Question: I am developing an Android App. I was able test it on my device successfully. So I pushed the released version on Google Play store. Now I uninstalled the debug build from my device and tried to download it from the Play Store. But when I click on install button, I am getting this error.
> you cannot install this app because another user has already installed
an incompatible version on this device...

I am only using Google Play services. Not using any storage or anything that might be different for different users and Android L. What changes should I make in my app source to resolve this?
AndroidManifest
'''
<?xml version="1.0" encoding="utf-8"?>
<manifest xmlns:android="http://schemas.android.com/apk/res/android"
package="com.unary.untangleit"
android:versionCode="1"
android:versionName="1.0" >
<uses-sdk
android:minSdkVersion="8"
android:targetSdkVersion="21" />
<uses-permission android:name="android.permission.INTERNET" />
<uses-permission android:name="android.permission.VIBRATE" />
<uses-permission android:name="android.permission.ACCESS_NETWORK_STATE" />
<application
android:allowBackup="true"
android:icon="@drawable/ic_launcher"
android:label="@string/app_name"
android:theme="@style/AppTheme">
<activity
android:name=".GameActivity"
android:label="@string/app_name"
android:screenOrientation="portrait" >
<intent-filter>
<action android:name="android.intent.action.MAIN" />
<category android:name="android.intent.category.LAUNCHER" />
</intent-filter>
</activity>
<meta-data
android:name="com.google.android.gms.games.APP_ID"
android:value="@string/app_id" />
<meta-data
android:name="com.google.android.gms.appstate.APP_ID"
android:value="@string/app_id" />
<meta-data
android:name="com.google.android.gms.version"
android:value="@integer/google_play_services_version" />
</application>
'''
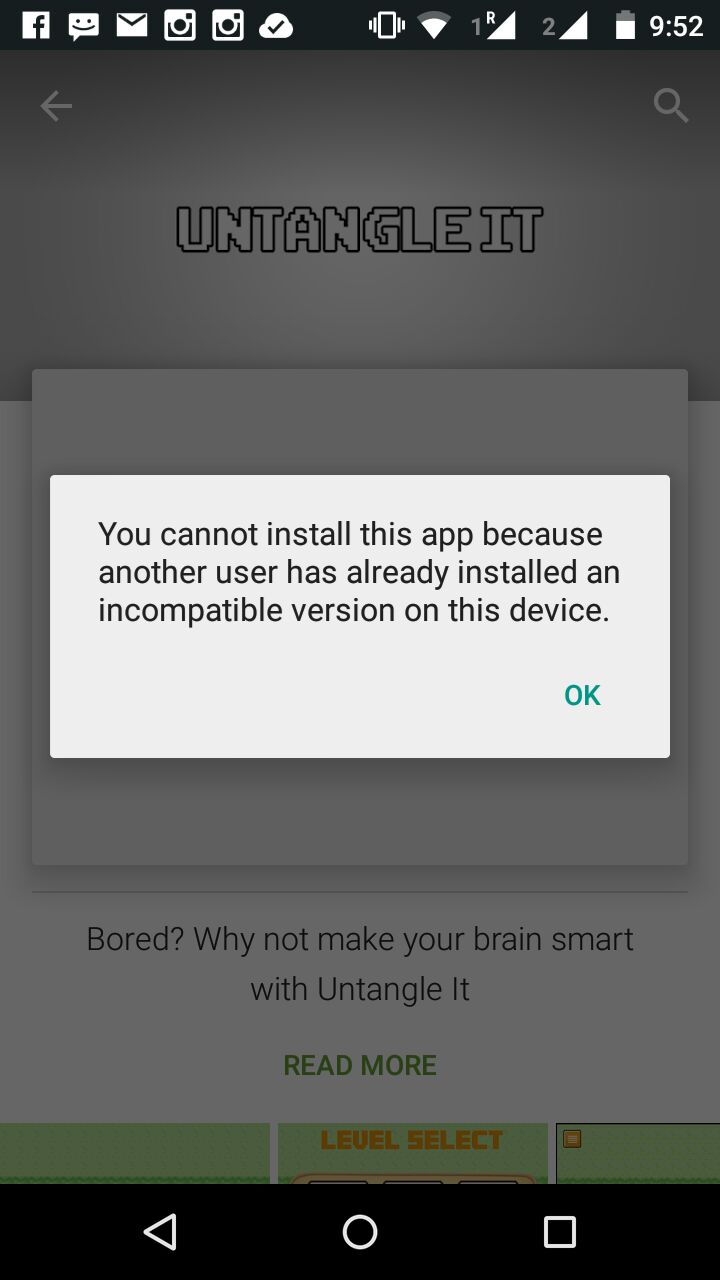
Answer: I solved this issue by uninstalling debug version of the app and then clearing data of play store app.
If this still doesn't work, you can follow these <URL>.
> Go to any root file manager, and navigate to directory: root >>
data/data folder.Find the relevant folder of that app which you were installing from
play store.Then delete that folder. [Note: Here you will loose all data related
to that app].Now go to play store, and try to install that app again.Check you have fixed your error.
Hope this helps!
Update:
Thanks Abhishek, you can also try uninstalling the app using adb:
'adb shell pm uninstall com.packagename'